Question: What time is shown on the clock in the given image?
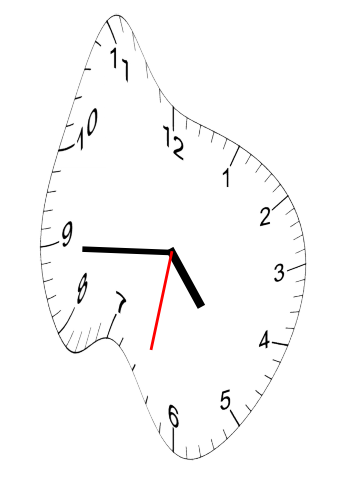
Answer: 04:44:32